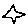
Label: star